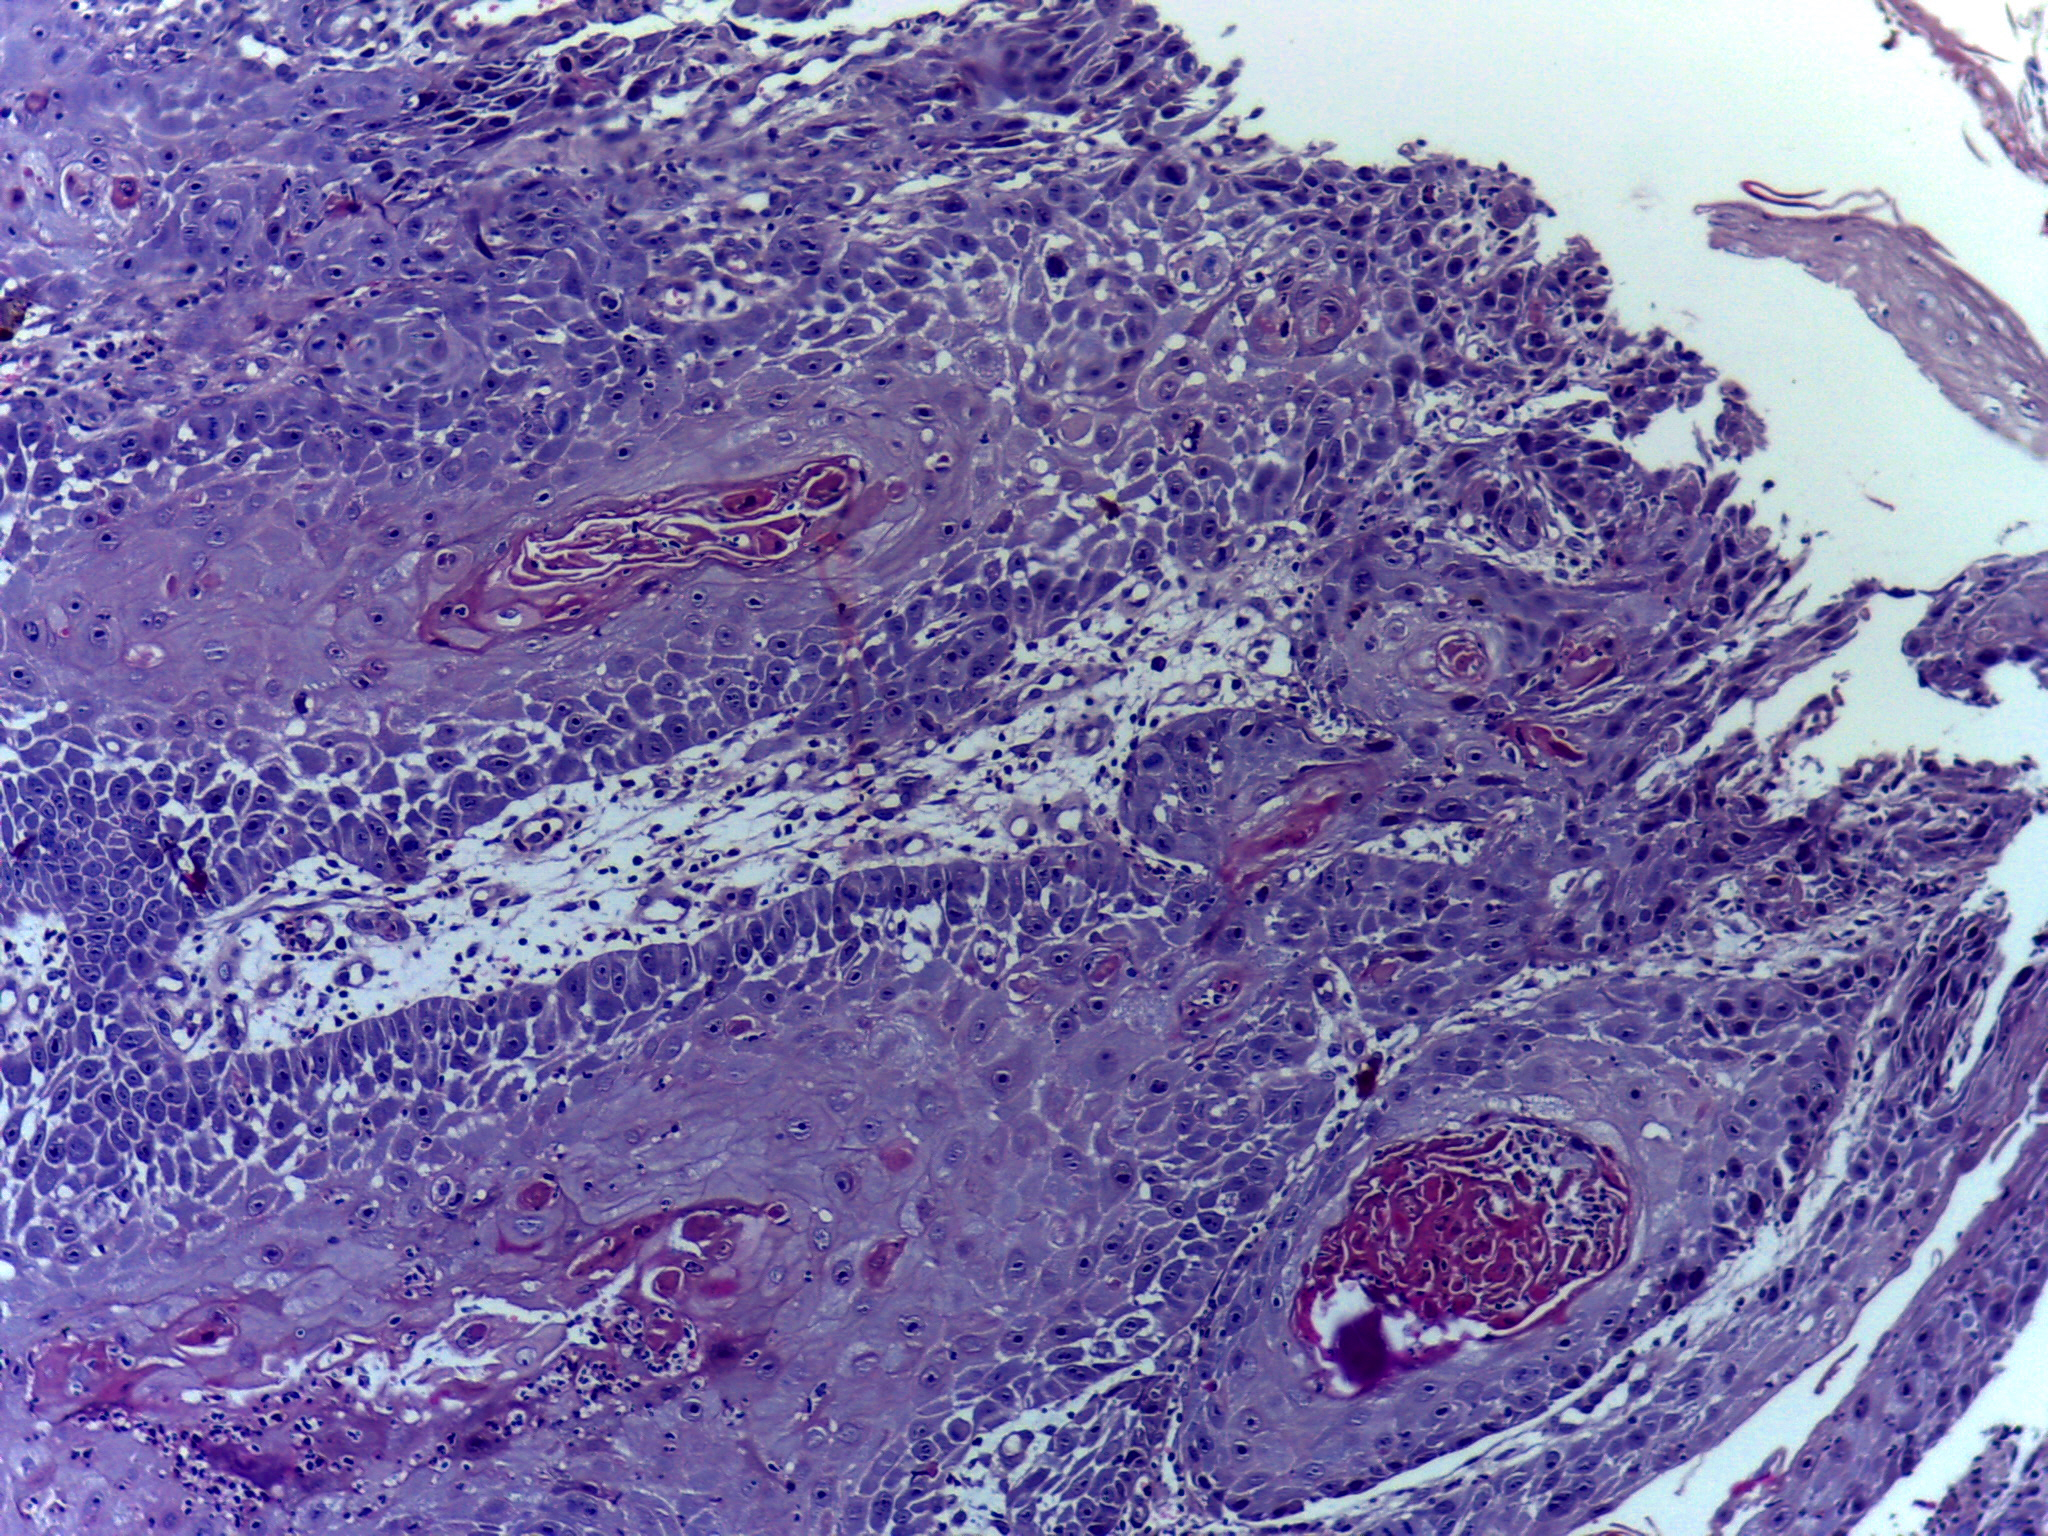
Diagnosis: OSCC